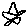
Label: star